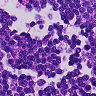
Metastatic tissue present: no